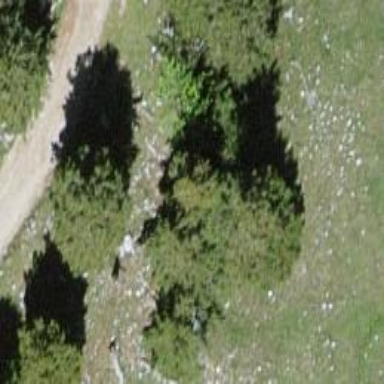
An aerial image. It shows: Evergreen needle-leaved tree.